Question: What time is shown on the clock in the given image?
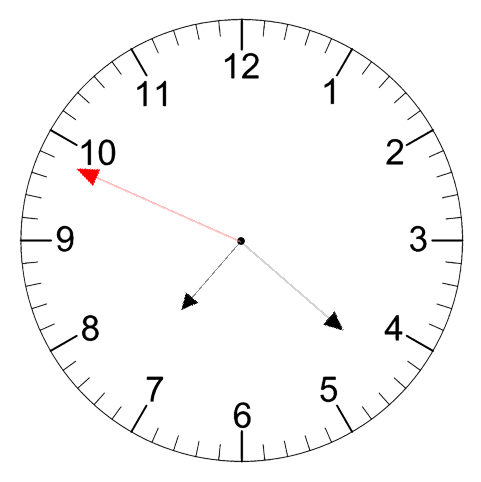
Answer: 07:21:49